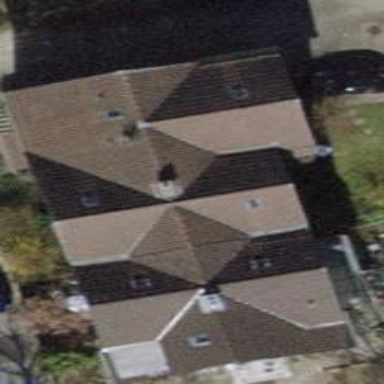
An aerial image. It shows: Building with apartments featuring tiled roof.